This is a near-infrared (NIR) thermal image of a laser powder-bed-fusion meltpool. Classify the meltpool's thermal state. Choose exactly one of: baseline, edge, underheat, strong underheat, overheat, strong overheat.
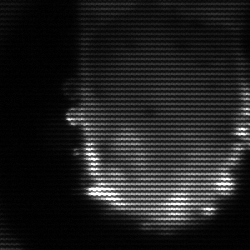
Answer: baseline